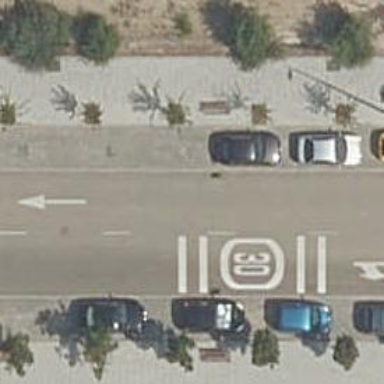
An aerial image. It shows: Public transport stop position.